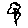
Label: flower